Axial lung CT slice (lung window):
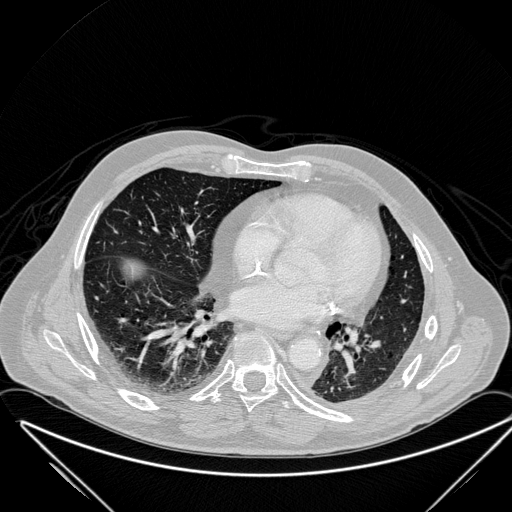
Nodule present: no